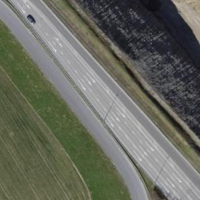
EUNIS habitat code: 56
Species observed at this site:
Lamium galeobdolon